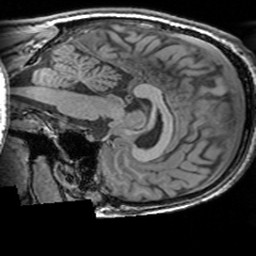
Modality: T1w
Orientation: sagittal
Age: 28
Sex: male
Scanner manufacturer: siemens
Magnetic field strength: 3 T
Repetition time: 1.63 s
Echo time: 0.00311 s